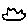
Label: cloud